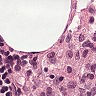
Metastatic tissue present: no